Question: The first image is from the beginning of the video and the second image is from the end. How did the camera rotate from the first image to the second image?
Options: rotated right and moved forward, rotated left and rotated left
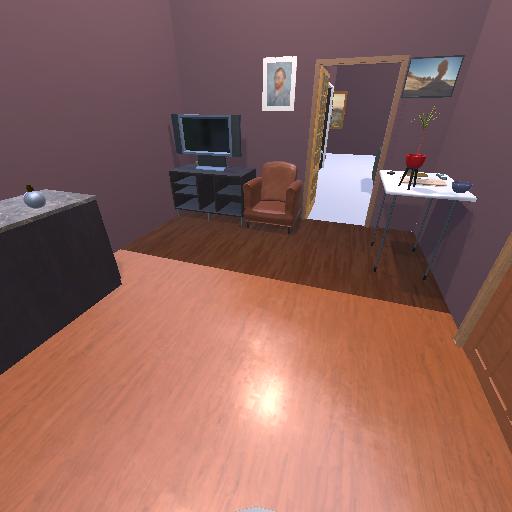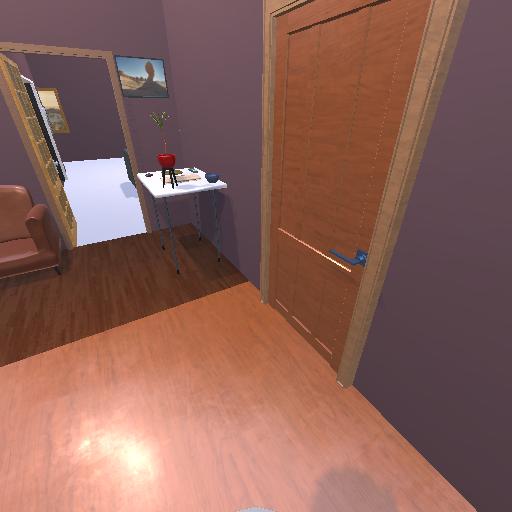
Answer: rotated right and moved forward